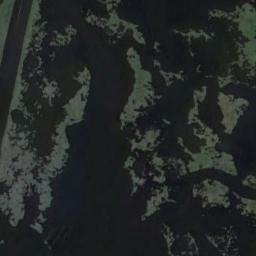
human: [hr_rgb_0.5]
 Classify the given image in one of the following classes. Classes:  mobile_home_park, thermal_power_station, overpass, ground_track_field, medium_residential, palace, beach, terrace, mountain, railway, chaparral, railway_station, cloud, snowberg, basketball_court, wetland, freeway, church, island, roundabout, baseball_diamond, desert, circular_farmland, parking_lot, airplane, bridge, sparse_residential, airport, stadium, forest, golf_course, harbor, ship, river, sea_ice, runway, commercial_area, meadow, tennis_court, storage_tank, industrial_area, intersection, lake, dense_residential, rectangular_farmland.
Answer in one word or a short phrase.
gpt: wetland